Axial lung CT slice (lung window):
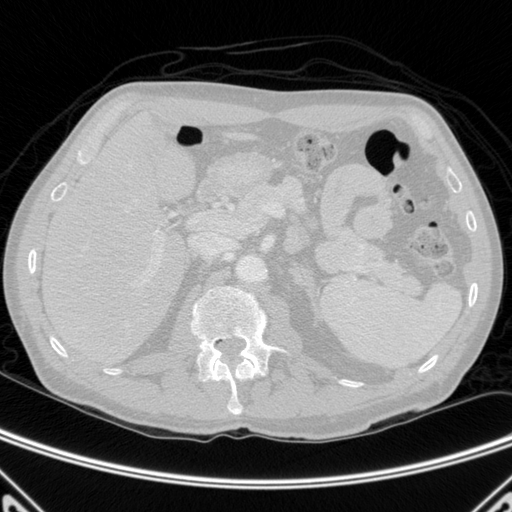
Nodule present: no